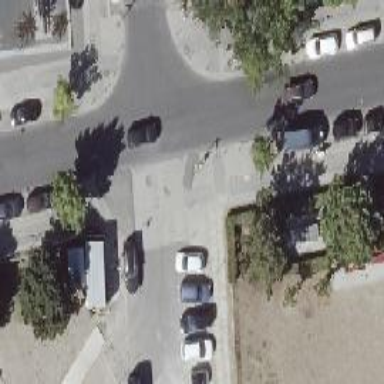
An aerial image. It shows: Unmarked road crossing with kerb extensions on both sides.